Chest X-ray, PA view. Patient: 26 years old, sex M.
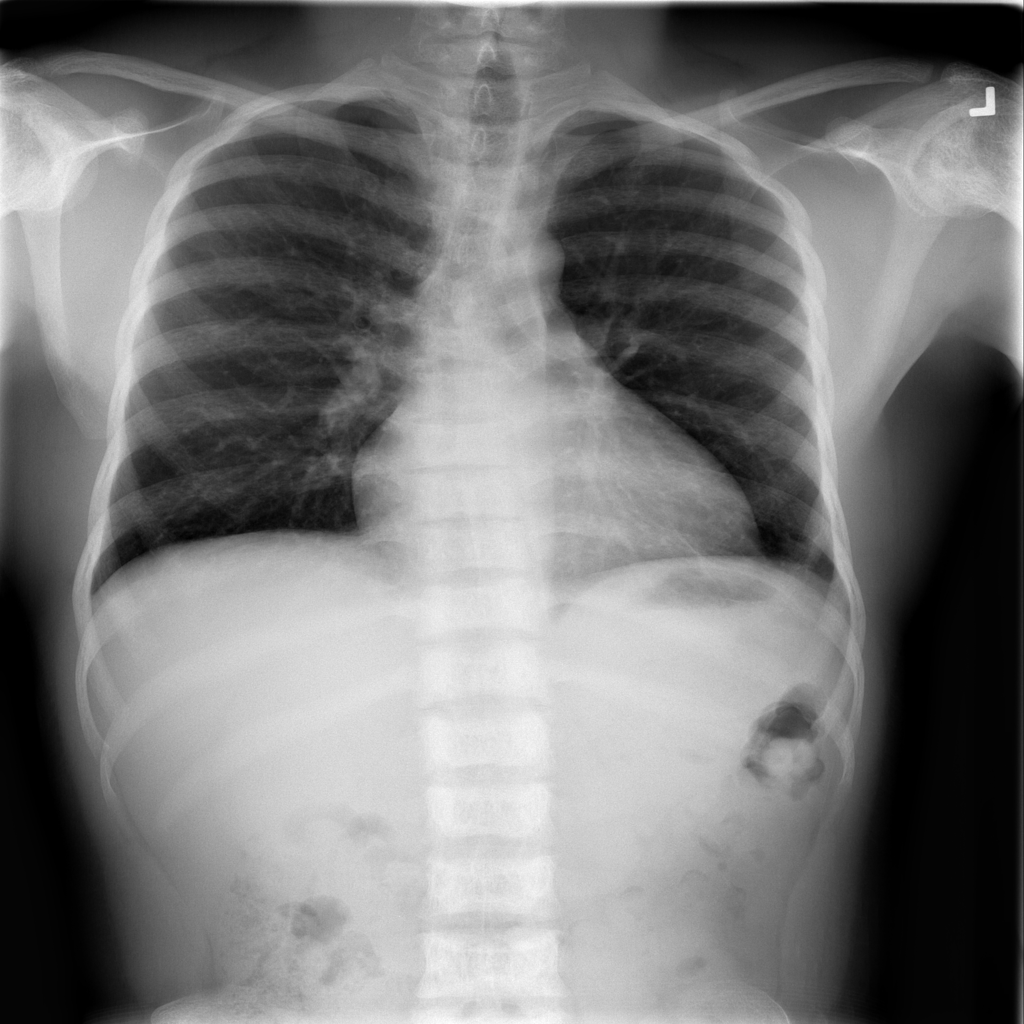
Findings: Infiltration